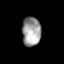
Tissue: skin
Cell type: Epithelial cells
Senescence score: 0.2371
Nuclear area (px): 541
Mean DAPI intensity: 154.492